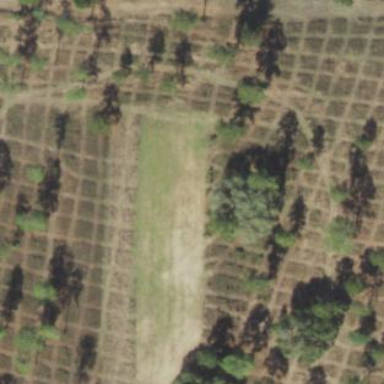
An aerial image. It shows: Orchard.